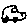
Label: car